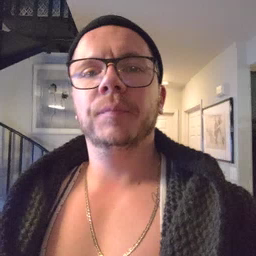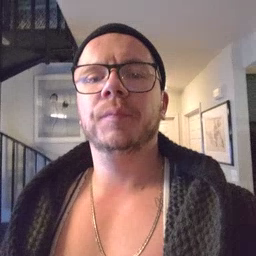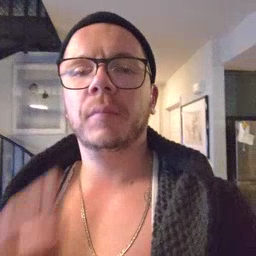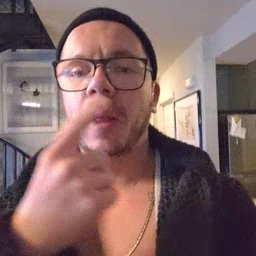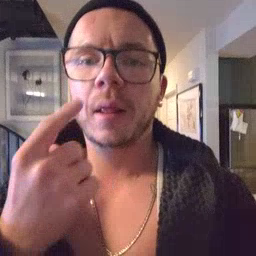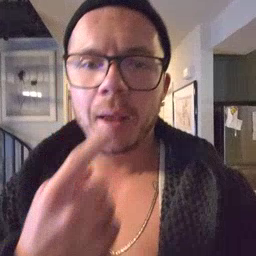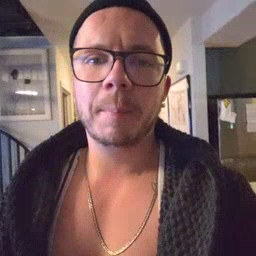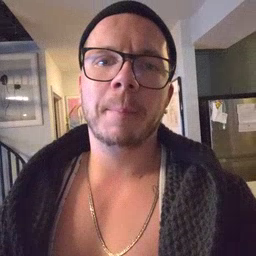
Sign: lips